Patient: sex F, age 66
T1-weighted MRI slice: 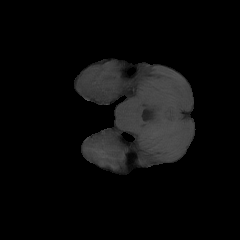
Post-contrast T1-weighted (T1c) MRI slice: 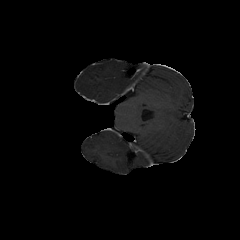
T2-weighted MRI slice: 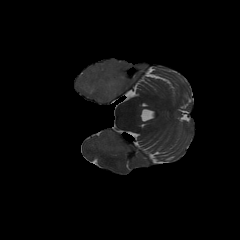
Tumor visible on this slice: yes
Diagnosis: Astrocytoma, IDH-wildtype
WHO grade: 2